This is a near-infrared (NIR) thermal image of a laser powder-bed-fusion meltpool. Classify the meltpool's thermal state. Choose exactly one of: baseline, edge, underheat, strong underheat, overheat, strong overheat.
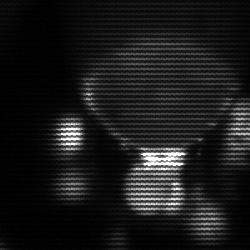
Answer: edge